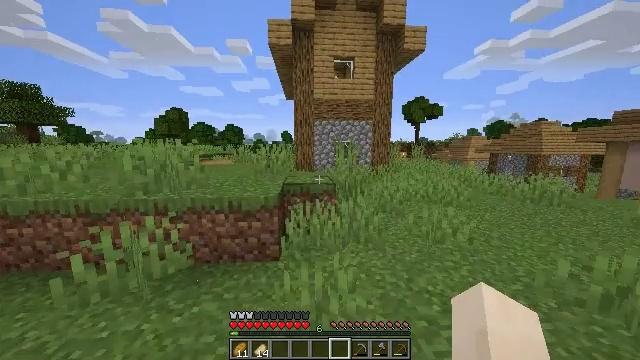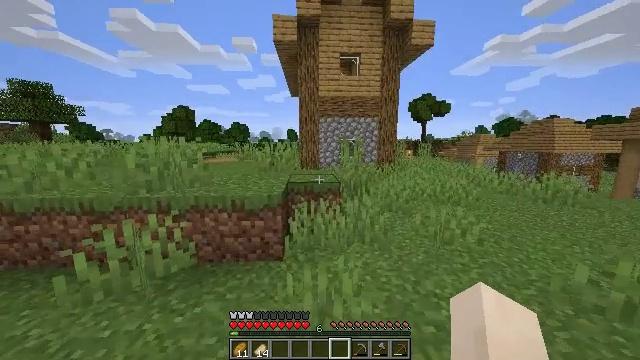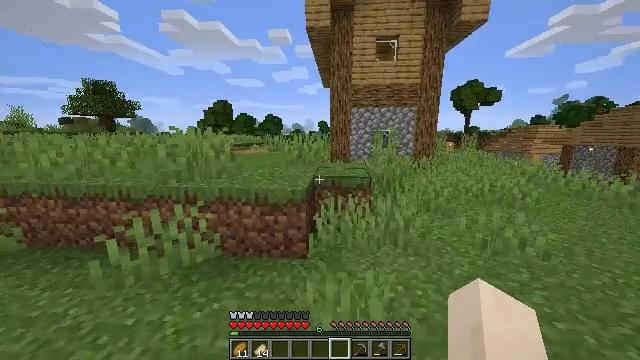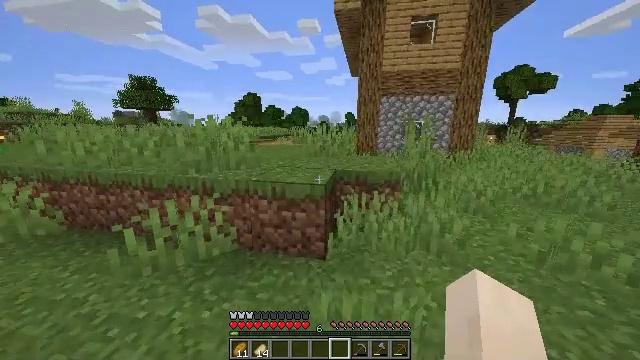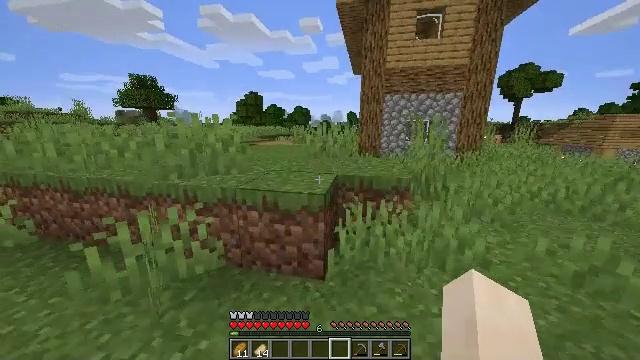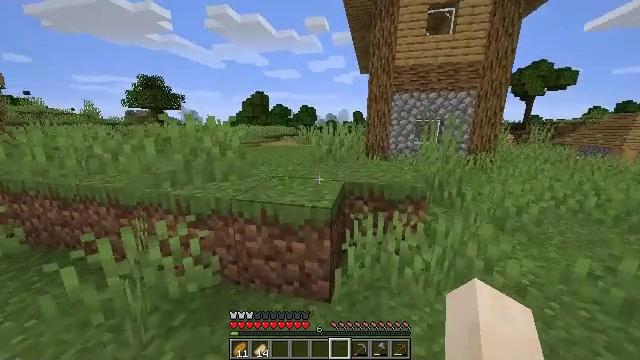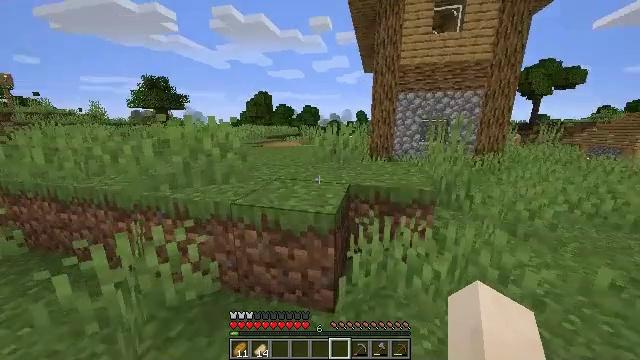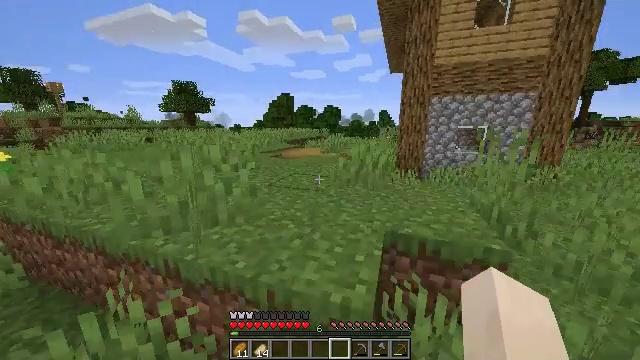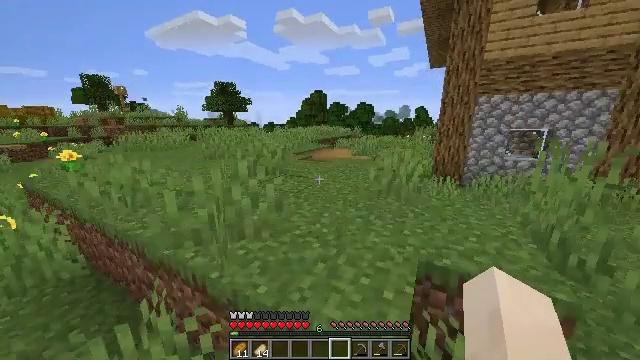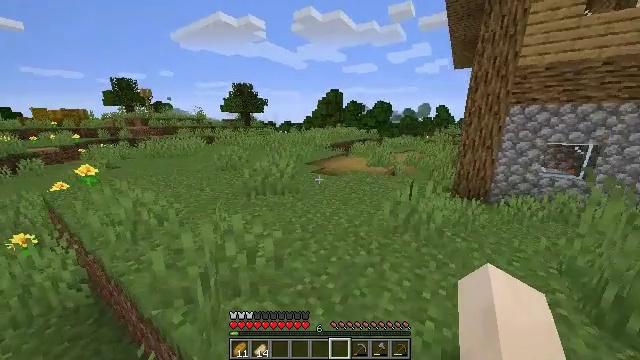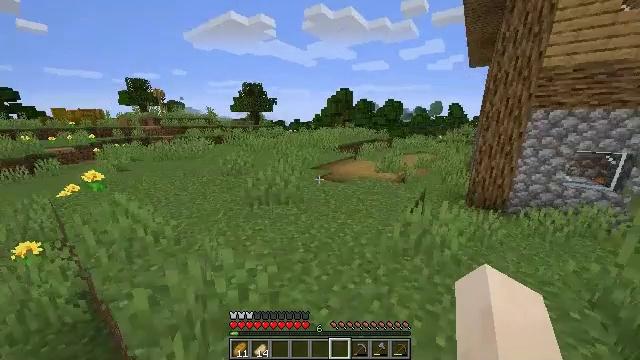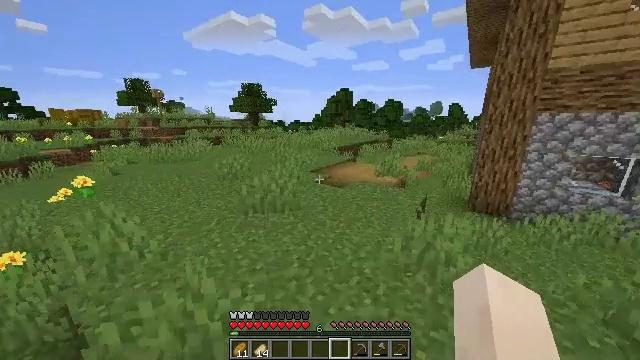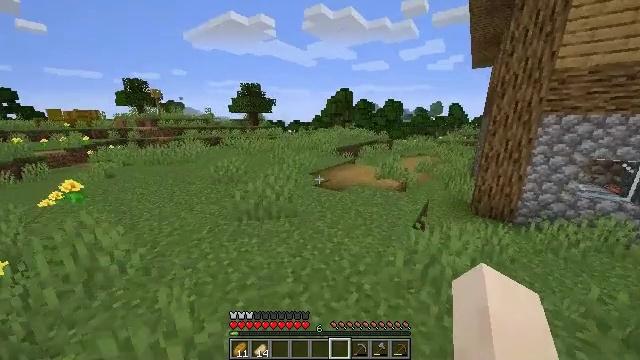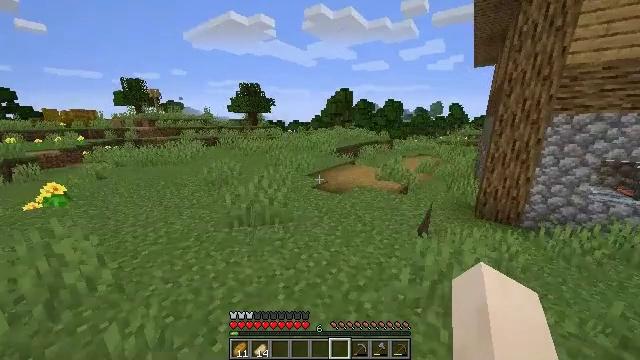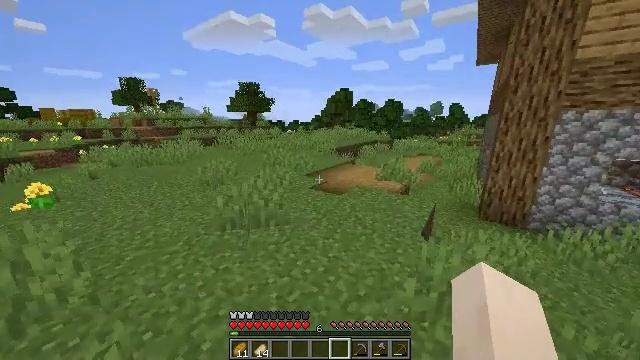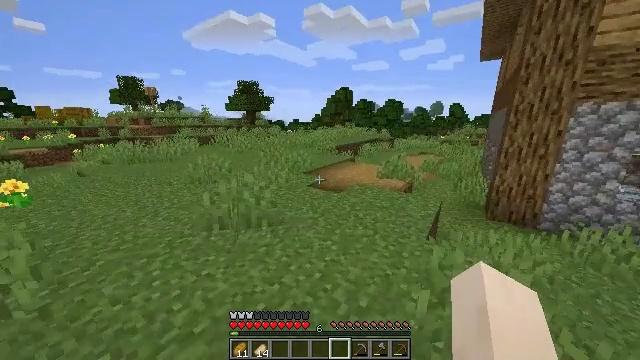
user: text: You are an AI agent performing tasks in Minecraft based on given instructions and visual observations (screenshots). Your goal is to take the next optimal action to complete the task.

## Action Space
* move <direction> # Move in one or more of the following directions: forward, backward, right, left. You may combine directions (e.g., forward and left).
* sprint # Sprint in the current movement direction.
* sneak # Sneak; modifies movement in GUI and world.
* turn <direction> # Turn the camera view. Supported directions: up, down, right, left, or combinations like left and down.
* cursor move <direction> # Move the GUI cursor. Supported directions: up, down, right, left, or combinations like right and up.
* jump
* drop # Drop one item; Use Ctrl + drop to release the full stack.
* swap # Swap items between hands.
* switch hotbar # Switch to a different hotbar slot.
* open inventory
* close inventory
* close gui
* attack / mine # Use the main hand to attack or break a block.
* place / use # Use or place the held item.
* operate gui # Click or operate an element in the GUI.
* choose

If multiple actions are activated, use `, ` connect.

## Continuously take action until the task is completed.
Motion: motion action
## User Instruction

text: Smelt a cooked porkchop.
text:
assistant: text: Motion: move forward, sprint, turn left
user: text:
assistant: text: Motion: move forward, sprint, turn left and down
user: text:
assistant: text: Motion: move forward, sprint, turn left and down
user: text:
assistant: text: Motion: move forward, sprint
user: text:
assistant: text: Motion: move forward, sprint, turn left
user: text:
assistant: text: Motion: move forward, sprint
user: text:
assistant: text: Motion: move forward, sprint, turn left, jump
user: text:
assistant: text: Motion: move forward, sprint, turn left, jump
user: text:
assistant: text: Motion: move forward, sprint, turn left, jump
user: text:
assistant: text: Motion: move forward, sprint, turn left, jump
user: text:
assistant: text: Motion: move forward, sprint, jump
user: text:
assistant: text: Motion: move forward, sprint, jump
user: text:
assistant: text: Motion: move forward, sprint, jump
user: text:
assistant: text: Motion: move forward, sprint, jump
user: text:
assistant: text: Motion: move forward, sprint, jump
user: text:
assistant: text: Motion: move forward, sprint, jump
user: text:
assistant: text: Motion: move forward, sprint, jump
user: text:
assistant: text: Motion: move forward, sprint, turn right, jump
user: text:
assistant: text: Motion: move forward, sprint, turn right and down, jump
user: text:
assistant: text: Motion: move forward, sprint, jump
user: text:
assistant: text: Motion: move forward and move left, sprint, jump
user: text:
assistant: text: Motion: move forward and move left, sprint, jump
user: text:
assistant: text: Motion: move forward and move left, sprint, turn right, jump
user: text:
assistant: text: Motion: move forward, sprint, turn right, jump
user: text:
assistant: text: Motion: move forward, sprint, turn right, jump
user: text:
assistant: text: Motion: move forward, sprint, turn right, jump
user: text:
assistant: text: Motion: move forward, sprint, turn right, jump
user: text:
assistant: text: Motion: move forward, sprint, turn right, jump
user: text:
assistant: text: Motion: move forward, sprint, jump
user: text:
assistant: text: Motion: move forward, sprint, jump